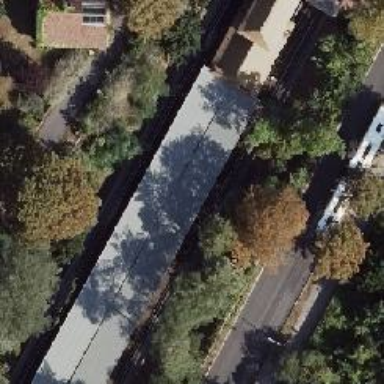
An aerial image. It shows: Electrified rail with power supplied from the top.